Field crop: maize
Growth stage: 2
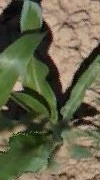
Species: maize